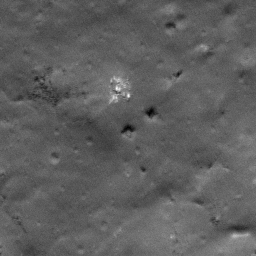
Pit: Lalande 5a
Host crater: Lalande
Host type: impact_melt
Lunar coordinates: latitude -4.341, longitude 351.423